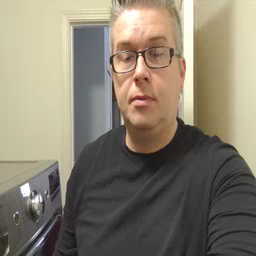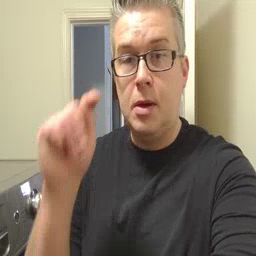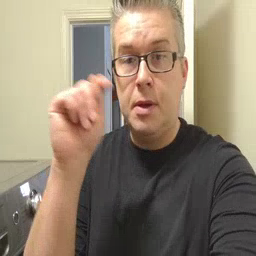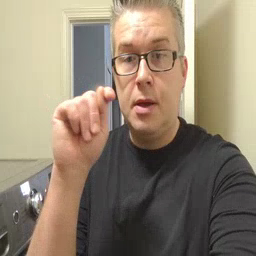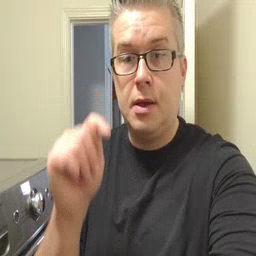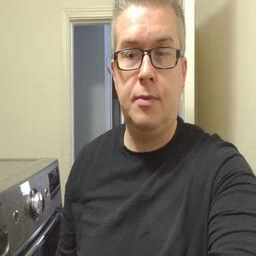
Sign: potty